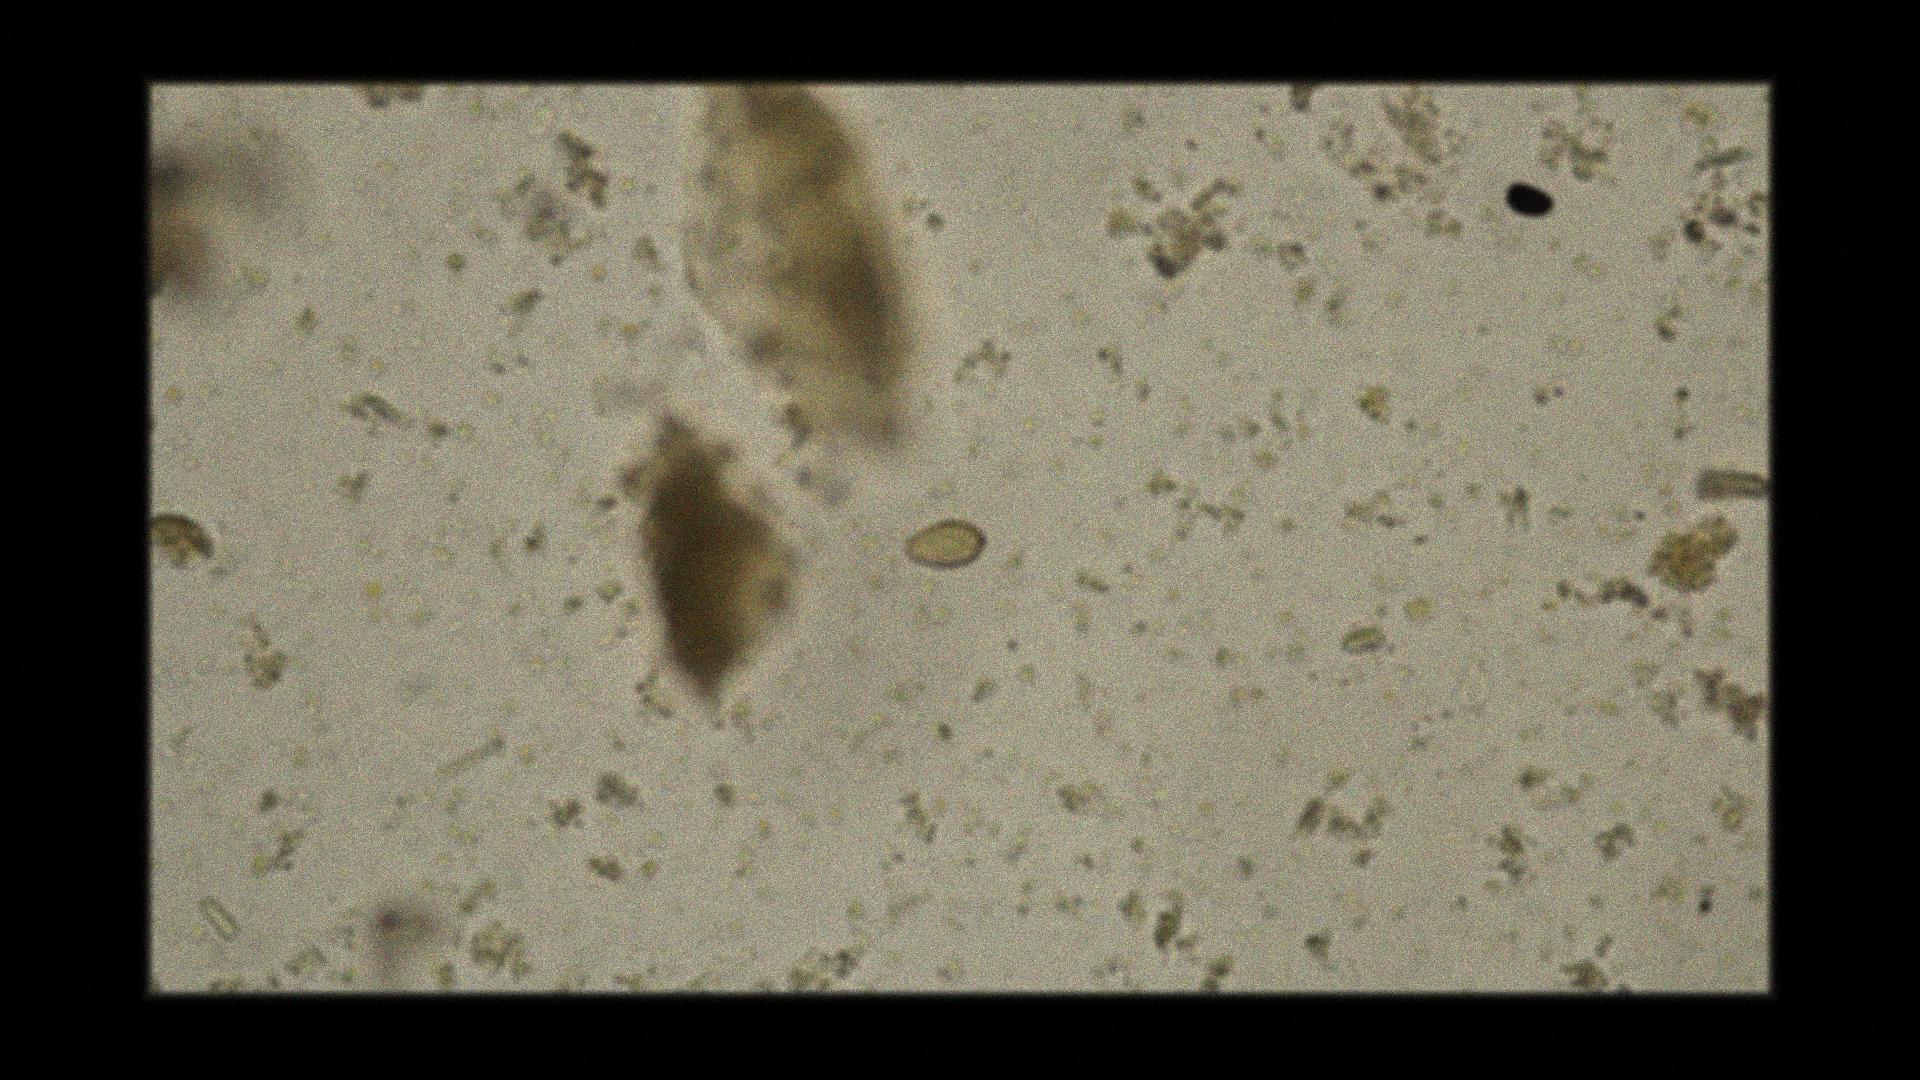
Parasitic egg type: Opisthorchis viverrine